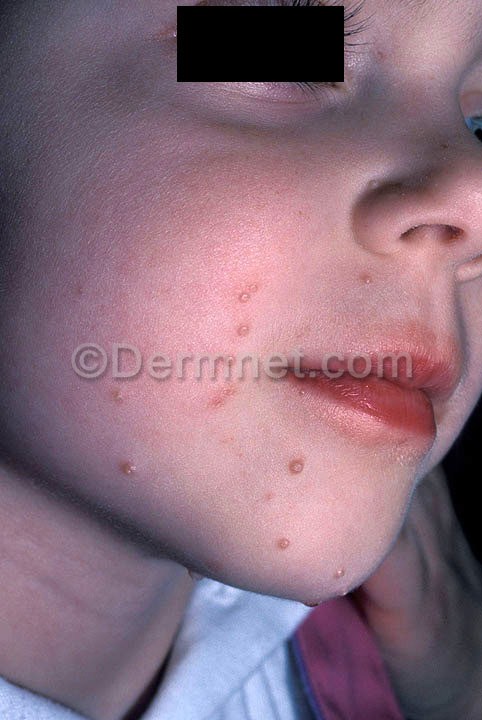
Disease: Warts Molluscum and other Viral Infections